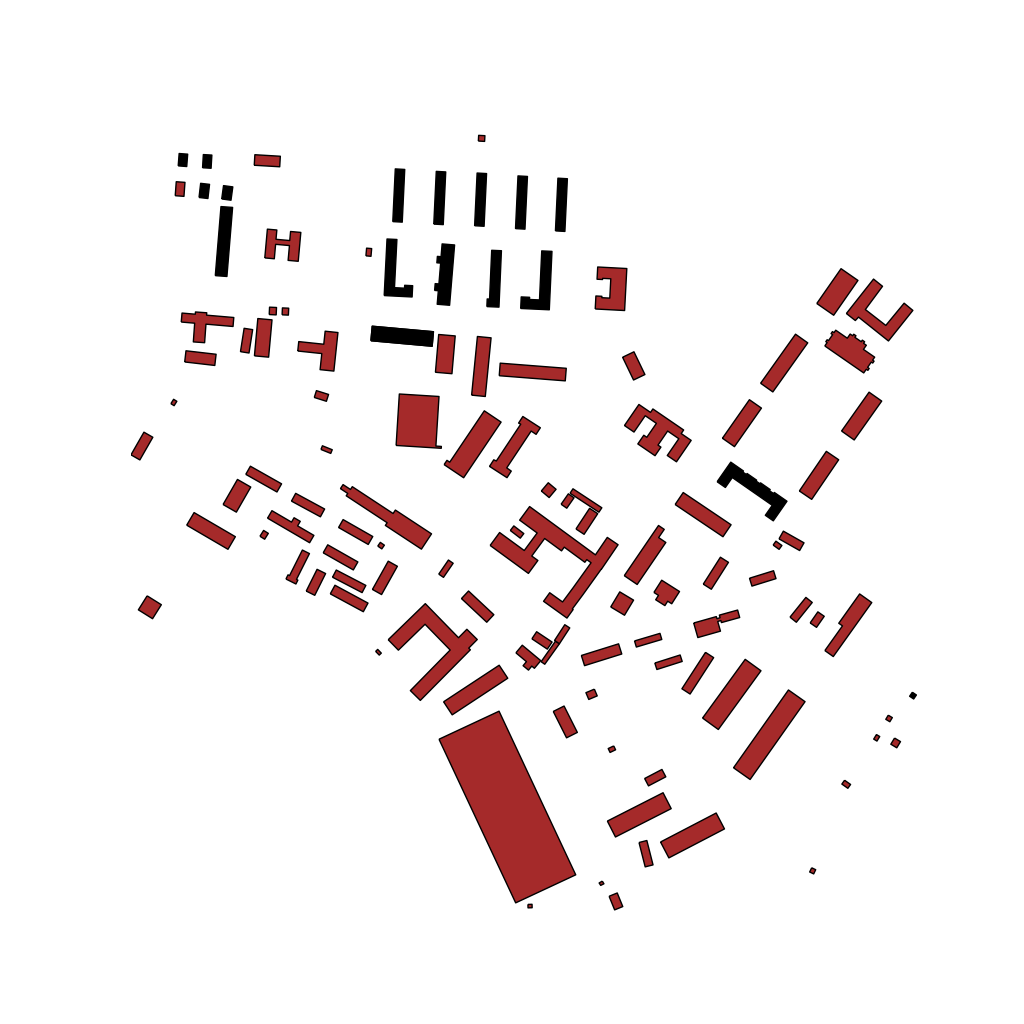
Tags: overhead vector_map, industrial, recreation, residential, special, modern, soviet, individual_rise, low_rise, medium_rise, density_1, Building, Facility, 1.0 km²